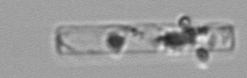
Label: Guinardia_delicatula